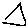
Label: triangle